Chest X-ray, AP view. Patient: 55 years old, sex F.
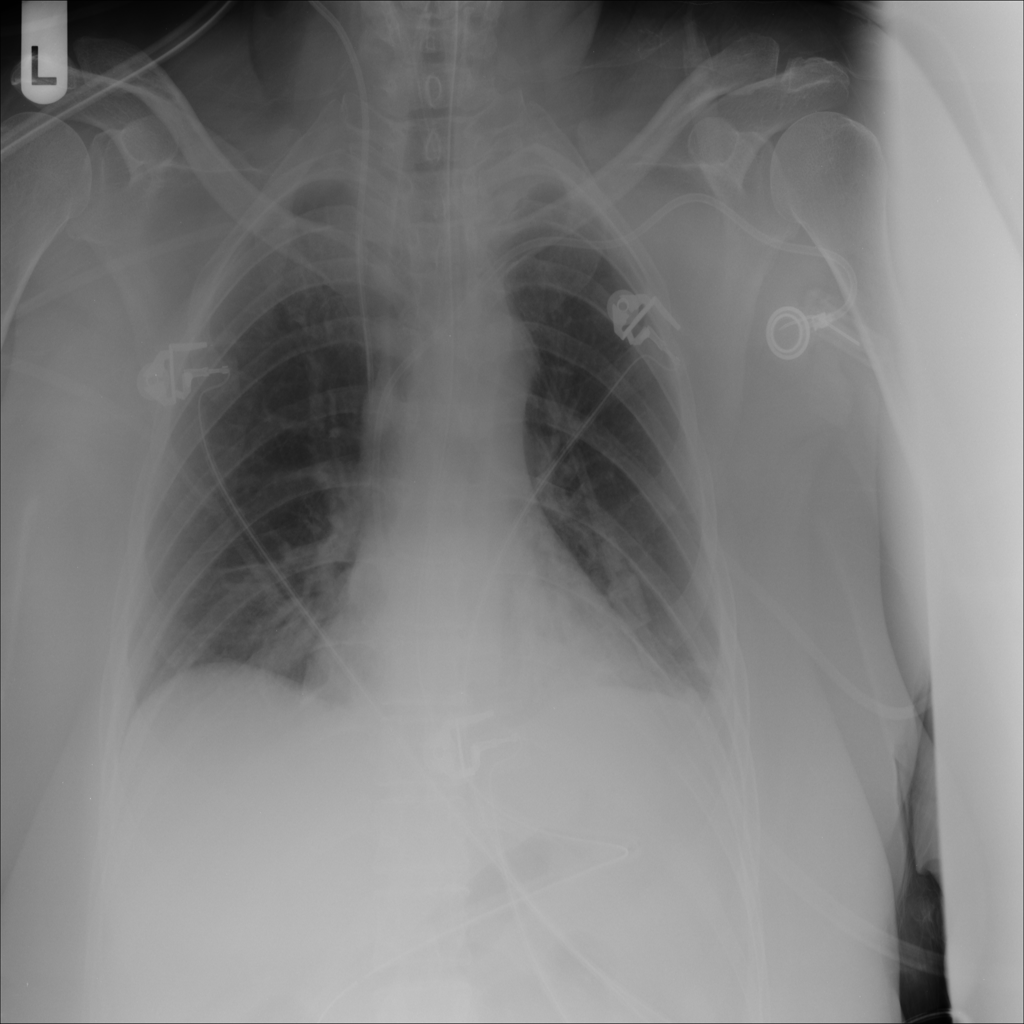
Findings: Atelectasis, Effusion, Infiltration